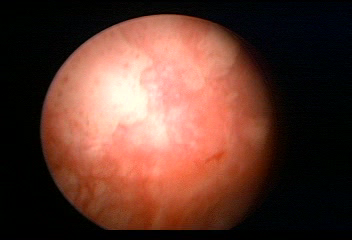
Modality: WLC
Class: Malignant
Subclass: LowGradePapillary
Lesion: L1
Stage: Ta
Morphology: Papillary
Bladder cancer association: Yes
Annotated structures: Tumor